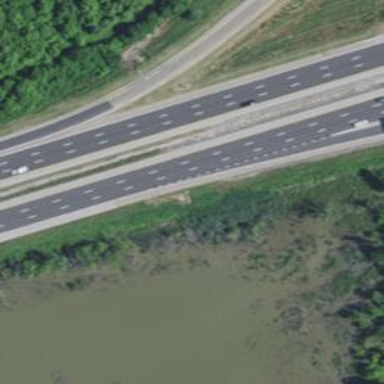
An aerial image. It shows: Motorway junction.